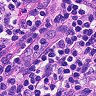
Metastatic tissue present: no